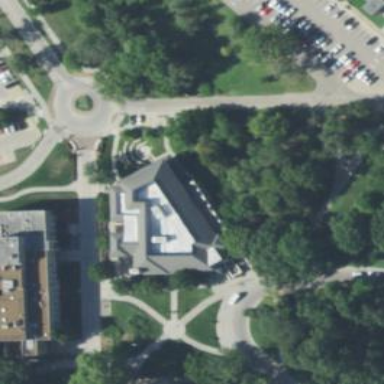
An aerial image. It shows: University building.